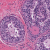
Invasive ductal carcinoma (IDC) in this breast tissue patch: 0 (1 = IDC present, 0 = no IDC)